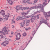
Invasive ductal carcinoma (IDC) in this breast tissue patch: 0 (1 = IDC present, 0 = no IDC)